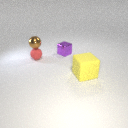
small purple metal cube behind small red rubber sphere